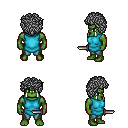
a pixel art fantasy rpg character, male body template, orc, green skin, teal tunic, teal pants, gray curly afro hairstyle, dagger, four views (front, back, left, right), 2x2 character sprite sheet, small pixel art, hard edges, no anti-aliasing